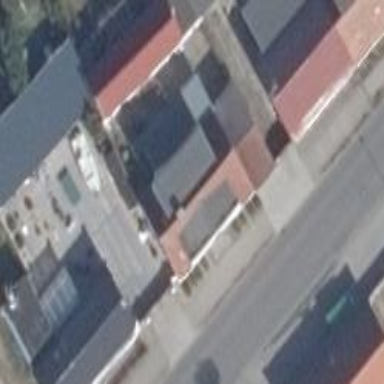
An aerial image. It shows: Gabled roofed house.